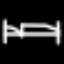
Label: bed